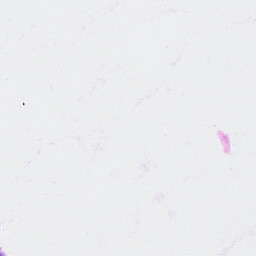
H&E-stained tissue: Ovarian